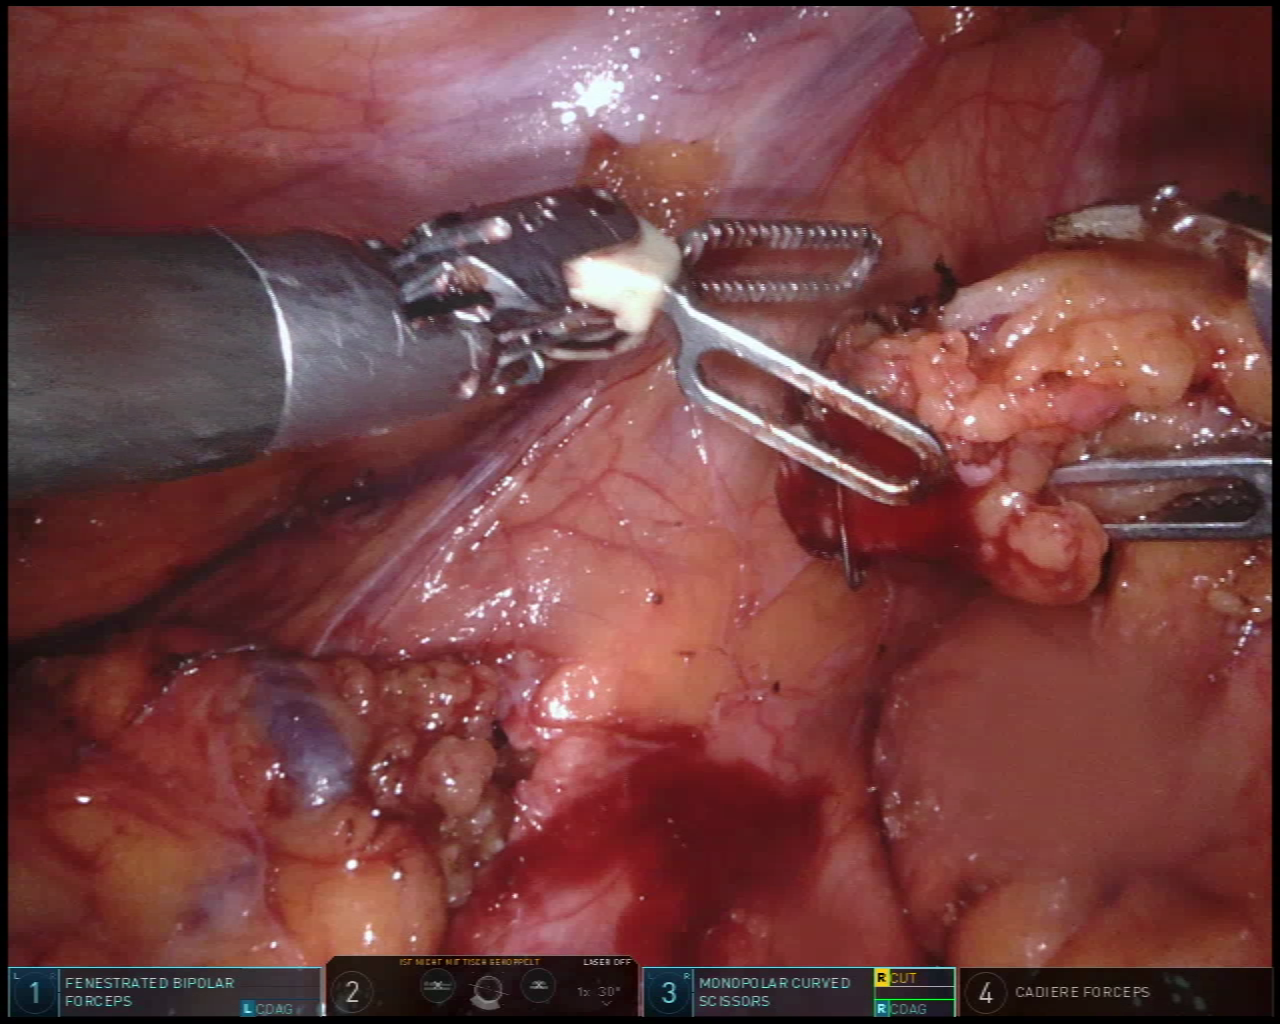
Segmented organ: ureter
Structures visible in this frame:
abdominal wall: yes
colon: no
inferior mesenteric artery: no
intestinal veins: no
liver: no
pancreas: no
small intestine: no
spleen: no
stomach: no
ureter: yes
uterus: no
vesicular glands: no